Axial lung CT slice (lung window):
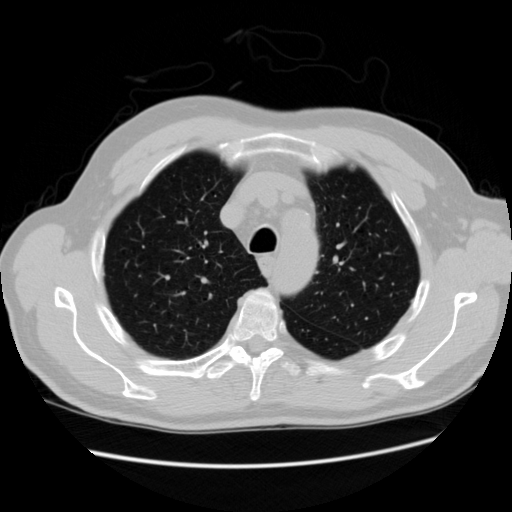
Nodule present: no